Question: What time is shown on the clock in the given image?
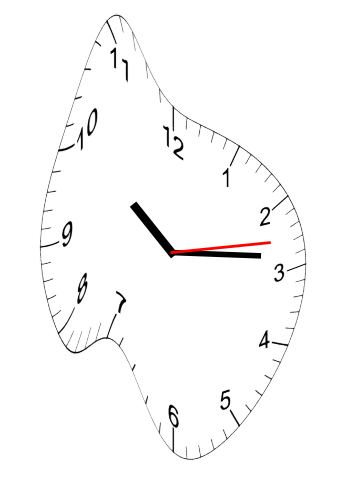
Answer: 10:14:13